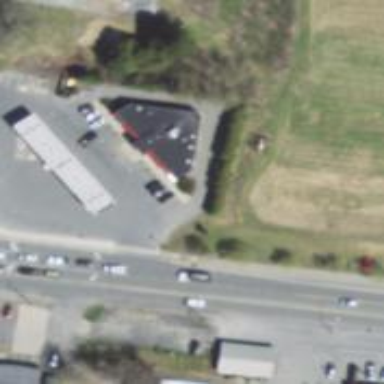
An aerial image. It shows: Convenience shop.